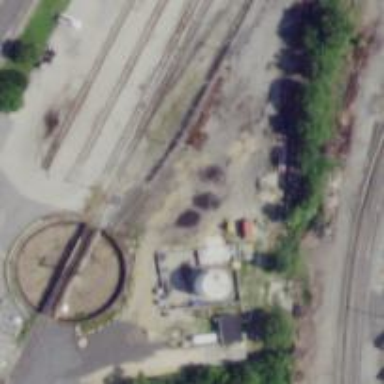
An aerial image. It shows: Railway yard in service.